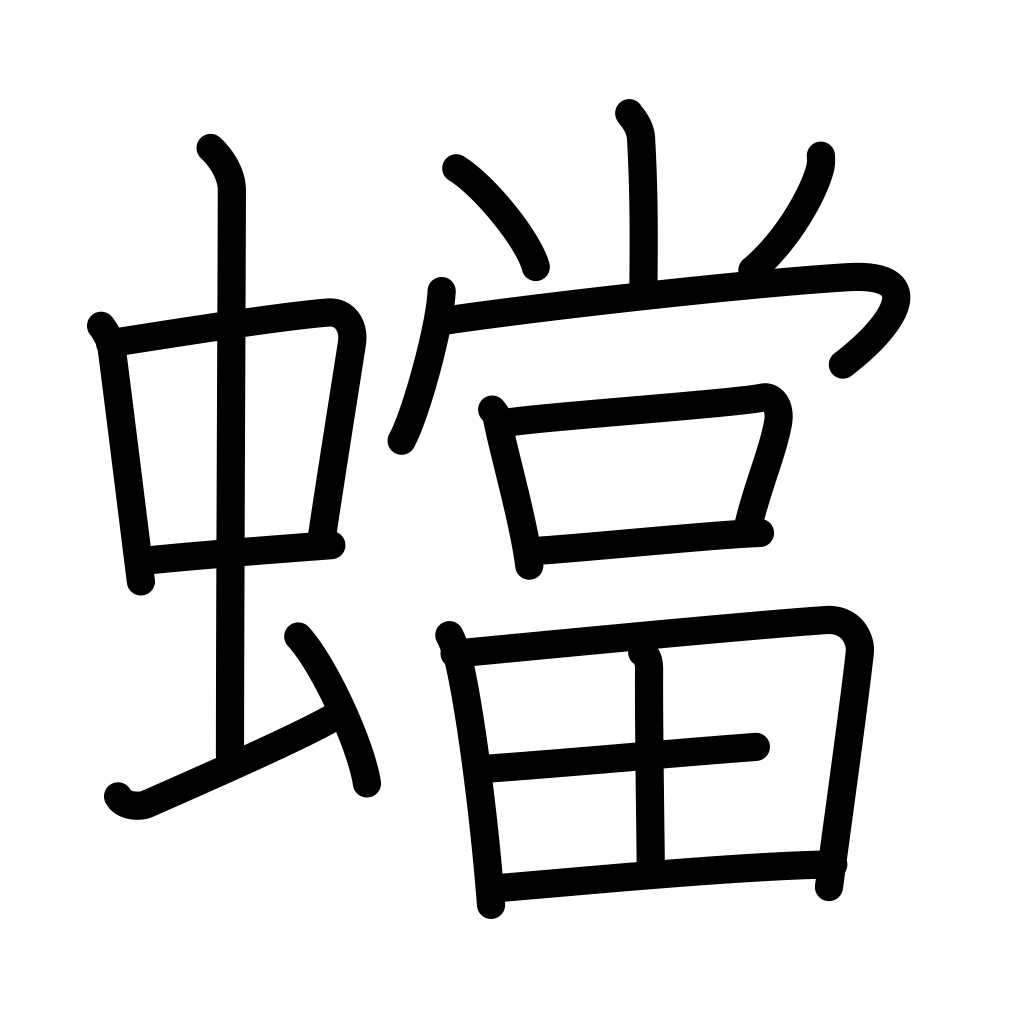
Meaning: mantis